Field crop: maize
Growth stage: 2
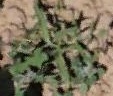
Species: atriplex